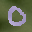
Label: 0